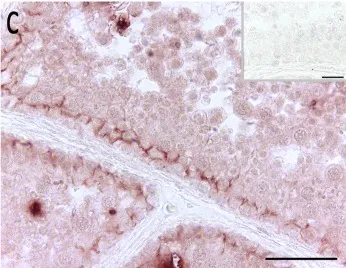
Immunohistochemical analysis of blood-testis barrier proteins. Pictures a,.,e show intact spermatogenesis (NSP) as control, pictures b,. D The same staining behavior was identified for claudin-11, where a regular staining was detectable in NSP. And in single tubules with remaining primary spermatocytes (lined arrowheads).
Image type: pathology (immunostaining)